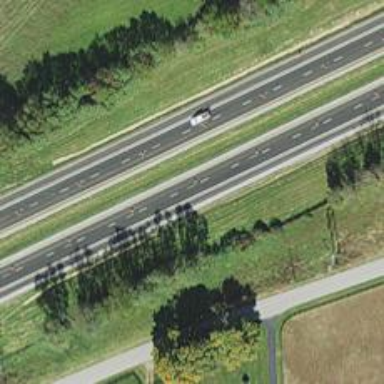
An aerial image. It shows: Motorway.